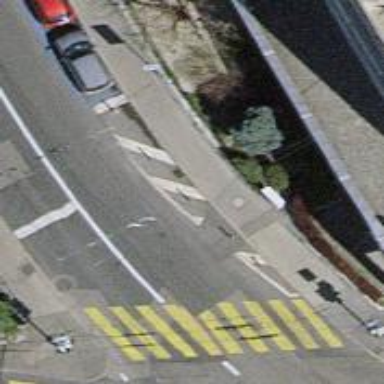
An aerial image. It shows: Bollard barrier.